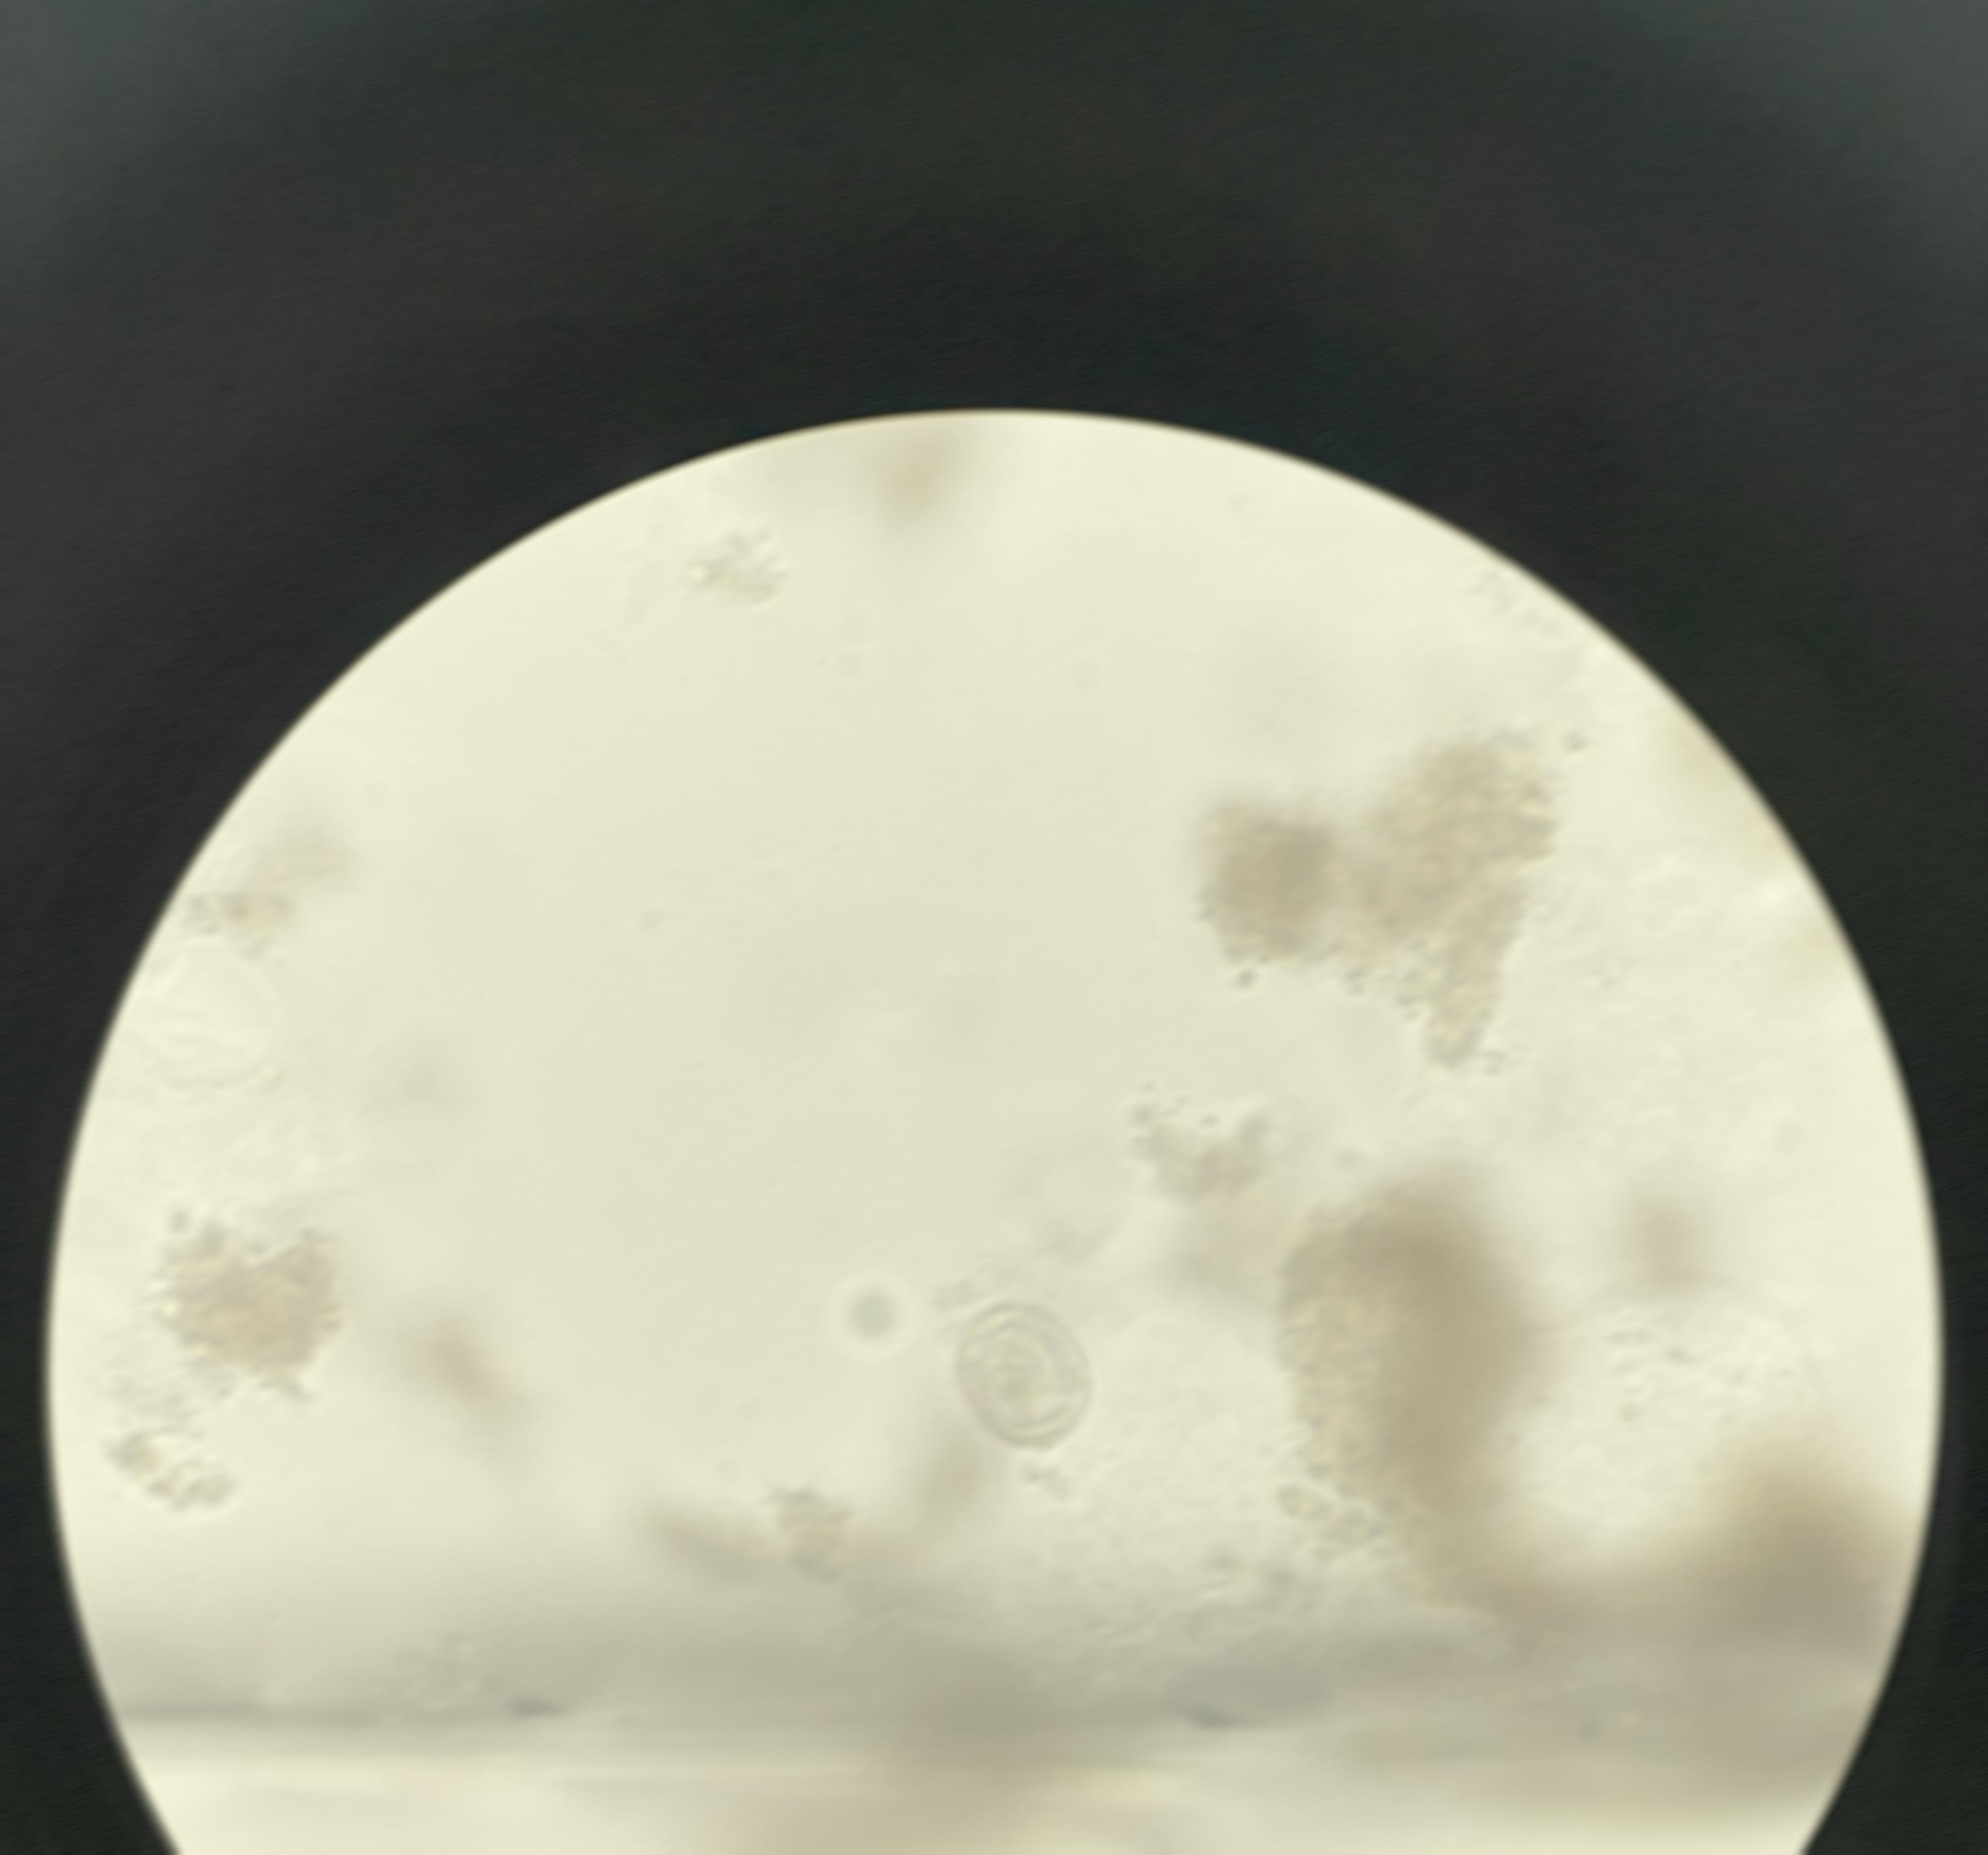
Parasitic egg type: Hymenolepis nana